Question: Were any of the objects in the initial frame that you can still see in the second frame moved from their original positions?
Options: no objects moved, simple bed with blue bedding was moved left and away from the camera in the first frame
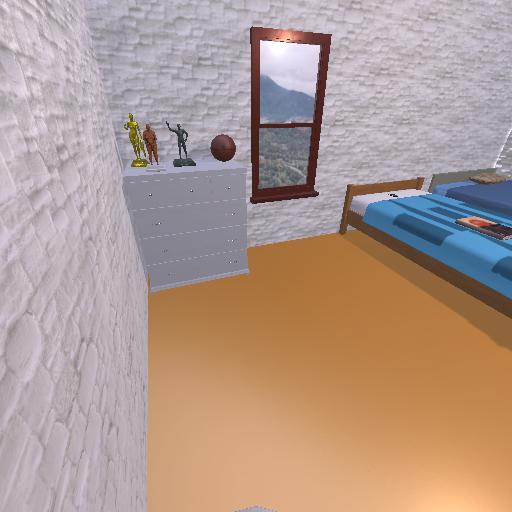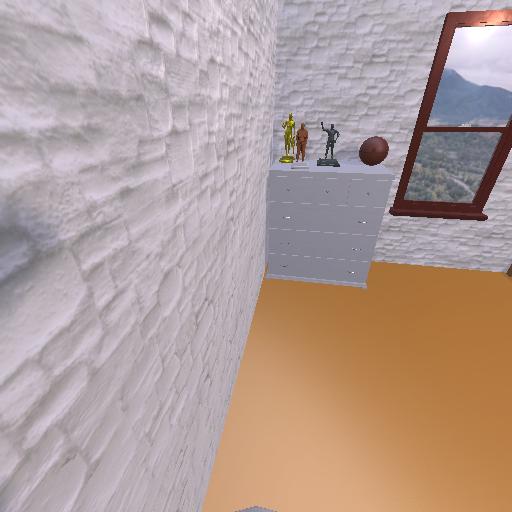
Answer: no objects moved